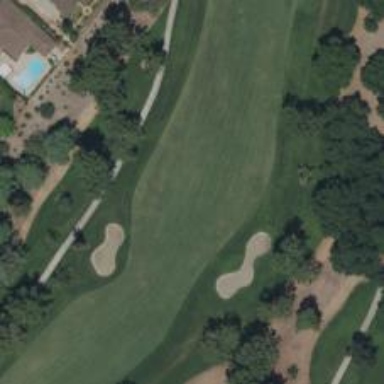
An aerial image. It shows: Golf hole.